Question: I'm using bootstap's Model plugin. As you can see some dropdown items are under the bottom bar.
How to set the modal's height in that situation to make all the dropdown items to be visible and get rid of that scrollbar ?

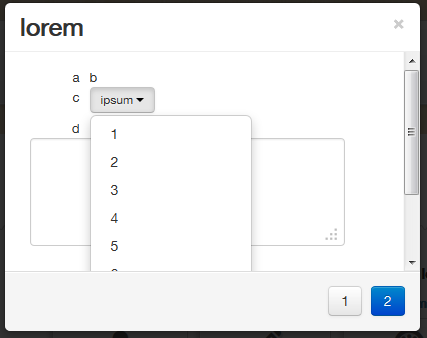
Answer: Simply add those two rules ('!important' is only here because of SO snippets, you don't need it):
'''
.modal { overflow: visible !important; }
.modal-body { overflow-y: visible !important; }
'''
'''
<script src="https://ajax.googleapis.com/ajax/libs/jquery/1.9.1/jquery.min.js"></script>
<script src="http://netdna.bootstrapcdn.com/bootstrap/2.3.2/js/bootstrap.min.js"></script>
<link href="http://netdna.bootstrapcdn.com/bootstrap/2.3.2/css/bootstrap.min.css" rel="stylesheet"/>
<!-- Button to trigger modal -->
<a href="#myModal" role="button" class="btn" data-toggle="modal">Launch demo modal</a>
<!-- Modal -->
<div id="myModal" class="modal hide fade" tabindex="-1" role="dialog" aria-labelledby="myModalLabel" aria-hidden="true">
<div class="modal-header">
<button type="button" class="close" data-dismiss="modal" aria-hidden="true">x</button>
<h3 id="myModalLabel">Modal header</h3>
</div>
<div class="modal-body">
<div class="dropdown">
<a class="btn dropdown-toggle" data-toggle="dropdown" href="#">Dropdown trigger <span class="caret"></span></a>
<ul class="dropdown-menu" role="menu" aria-labelledby="dLabel">
<li><a href="#">Foo</a></li>
<li><a href="#">Bar</a></li>
<li><a href="#">Baz</a></li>
<li><a href="#">Foo</a></li>
<li><a href="#">Bar</a></li>
<li><a href="#">Baz</a></li>
</ul>
</div>
</div>
<div class="modal-footer">
<button class="btn" data-dismiss="modal" aria-hidden="true">Close</button>
<button class="btn btn-primary">Save changes</button>
</div>
</div>
'''